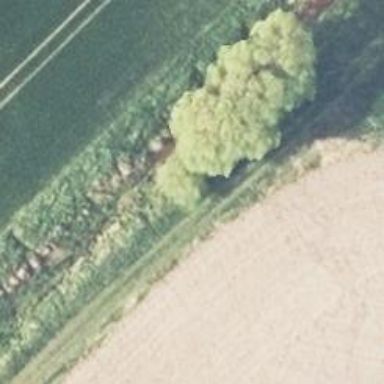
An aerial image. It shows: Row of deciduous broadleaved trees.